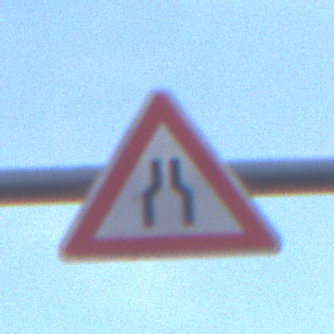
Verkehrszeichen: VerengteFahrbahn
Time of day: MorningAfternoon
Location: Outdoor (Special)
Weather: PartlyCloudy
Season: NotSpecified
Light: Natural